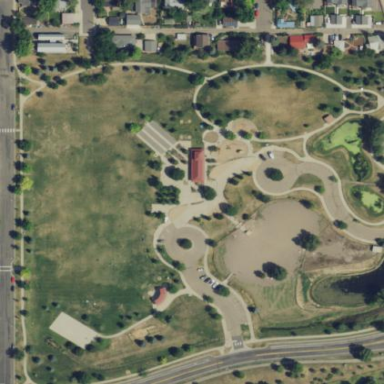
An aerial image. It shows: Park.